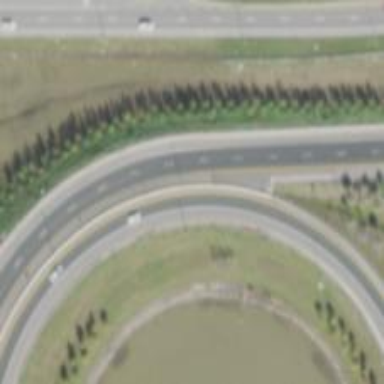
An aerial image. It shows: Motorway link.